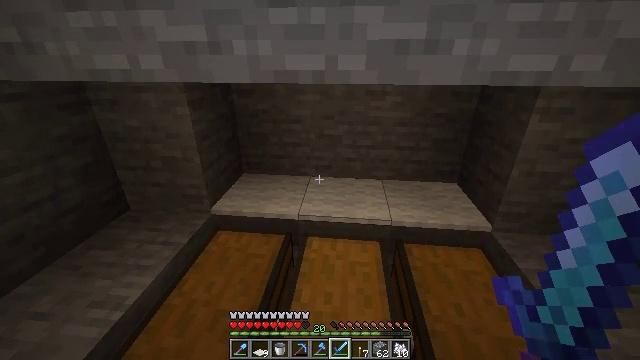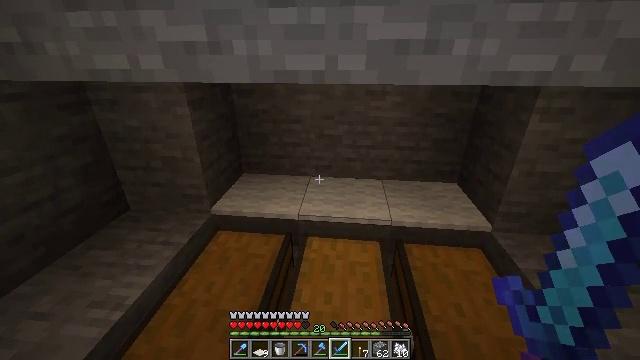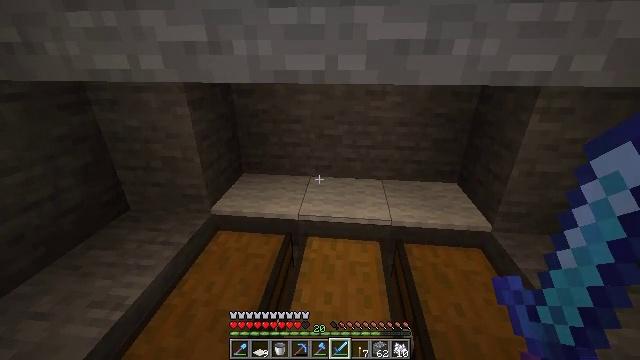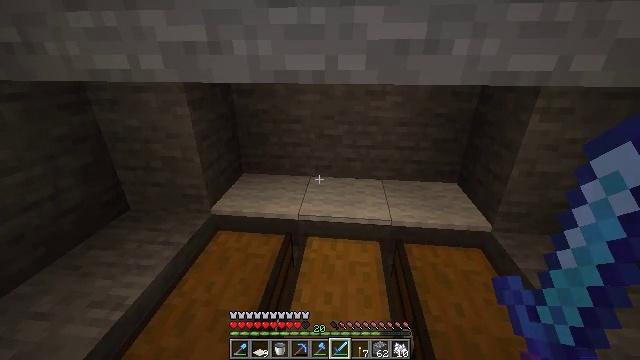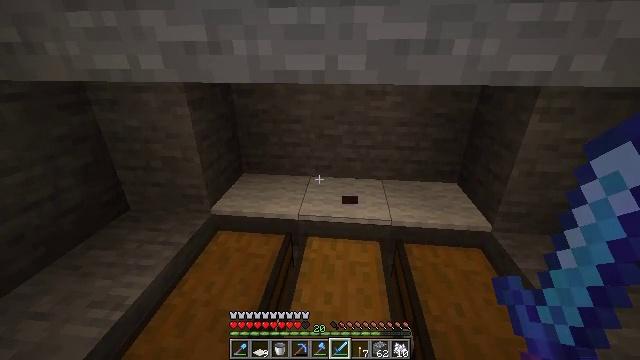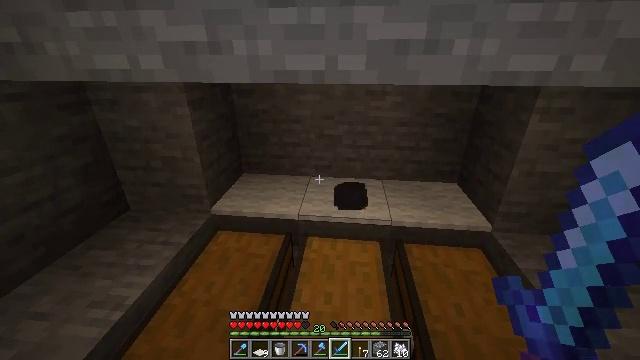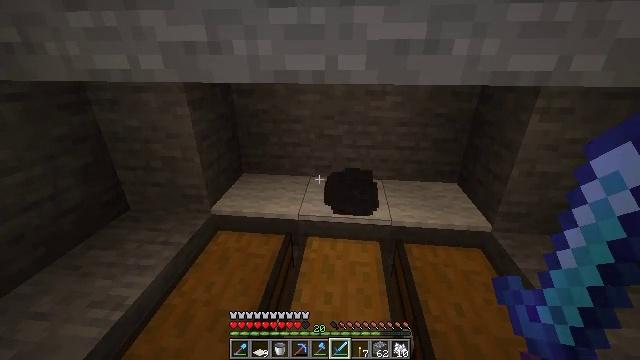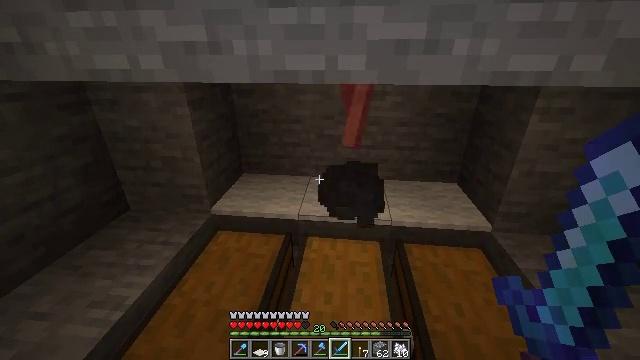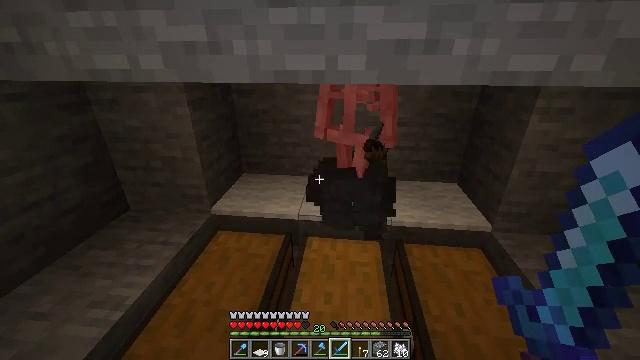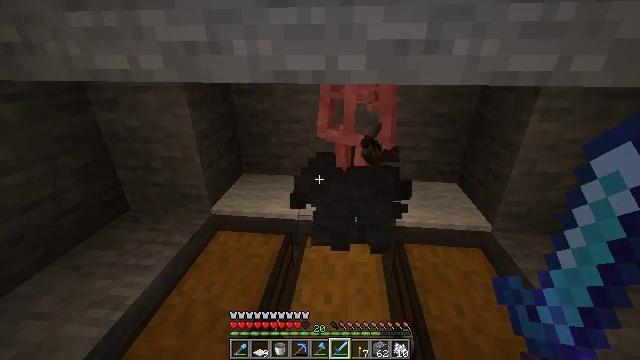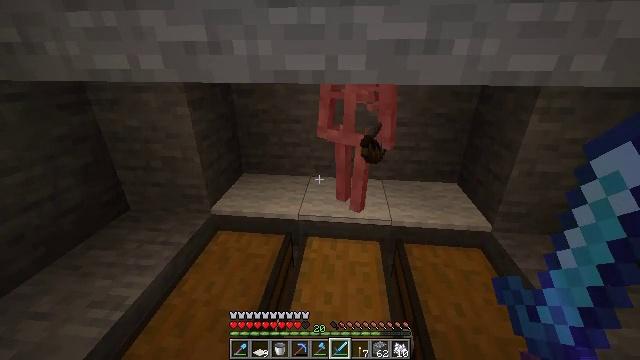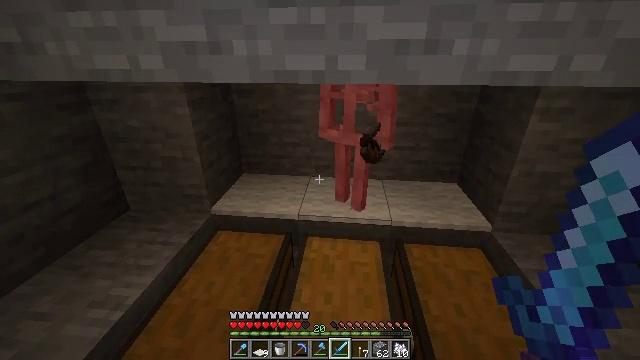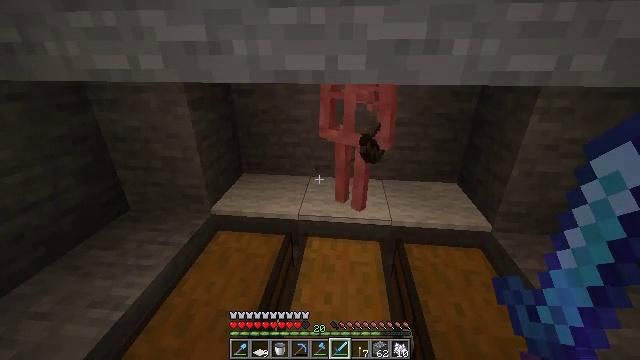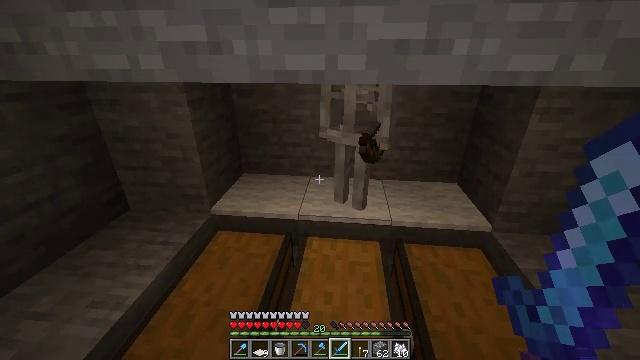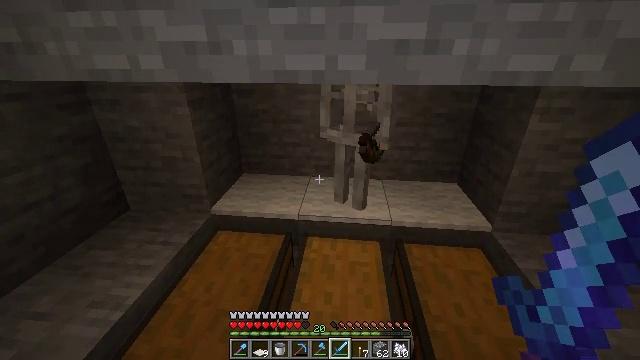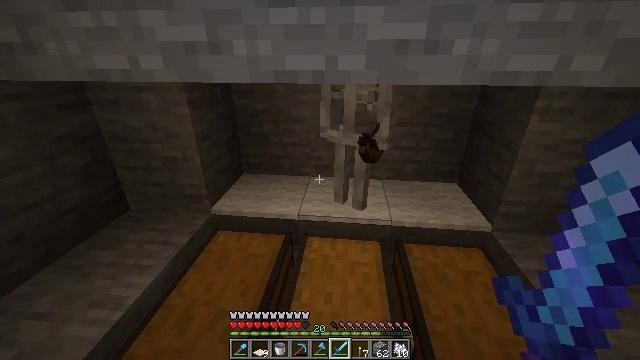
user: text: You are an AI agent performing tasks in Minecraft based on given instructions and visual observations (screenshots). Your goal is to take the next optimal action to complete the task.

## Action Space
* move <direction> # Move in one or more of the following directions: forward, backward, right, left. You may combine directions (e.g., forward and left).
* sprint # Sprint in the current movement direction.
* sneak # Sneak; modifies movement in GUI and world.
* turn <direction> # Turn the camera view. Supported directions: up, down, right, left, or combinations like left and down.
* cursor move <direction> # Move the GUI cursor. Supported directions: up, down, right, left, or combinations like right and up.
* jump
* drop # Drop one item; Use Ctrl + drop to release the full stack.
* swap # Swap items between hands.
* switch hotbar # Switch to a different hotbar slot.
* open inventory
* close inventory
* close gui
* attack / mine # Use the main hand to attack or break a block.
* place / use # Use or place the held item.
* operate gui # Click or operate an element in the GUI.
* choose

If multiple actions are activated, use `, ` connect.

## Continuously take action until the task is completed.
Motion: motion action
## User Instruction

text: Fight a skeleton.
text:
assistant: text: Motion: no_op
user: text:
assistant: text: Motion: no_op
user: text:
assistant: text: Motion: no_op
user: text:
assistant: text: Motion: no_op
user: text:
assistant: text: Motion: no_op
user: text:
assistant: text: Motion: no_op
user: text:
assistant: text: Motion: no_op
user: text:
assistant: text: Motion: no_op
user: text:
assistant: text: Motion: no_op
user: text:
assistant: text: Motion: no_op
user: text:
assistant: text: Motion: no_op
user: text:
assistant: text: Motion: no_op
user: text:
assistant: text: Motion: no_op
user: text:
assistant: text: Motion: no_op
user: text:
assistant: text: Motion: no_op
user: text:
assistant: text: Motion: no_op
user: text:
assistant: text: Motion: no_op
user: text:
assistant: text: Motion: no_op
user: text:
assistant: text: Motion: no_op
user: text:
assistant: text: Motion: no_op
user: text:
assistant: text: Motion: no_op
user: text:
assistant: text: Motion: no_op
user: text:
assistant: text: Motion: no_op
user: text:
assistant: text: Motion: no_op
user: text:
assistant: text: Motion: no_op
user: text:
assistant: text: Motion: no_op
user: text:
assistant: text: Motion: no_op
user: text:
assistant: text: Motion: no_op
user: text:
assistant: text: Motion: no_op
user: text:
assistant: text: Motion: no_op